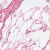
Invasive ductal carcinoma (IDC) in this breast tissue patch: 0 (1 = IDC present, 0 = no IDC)